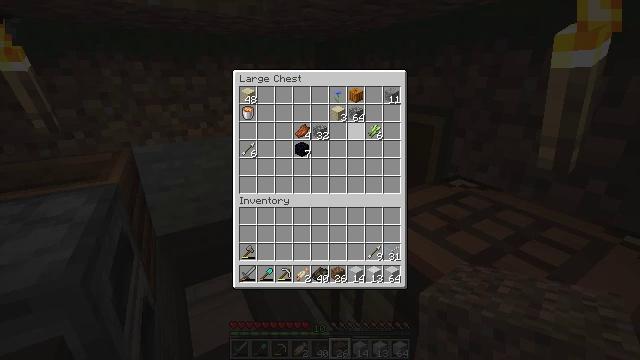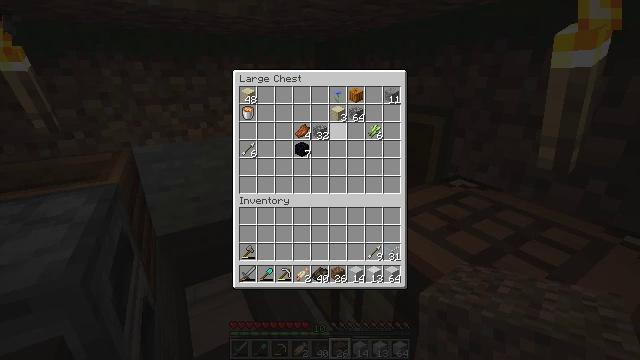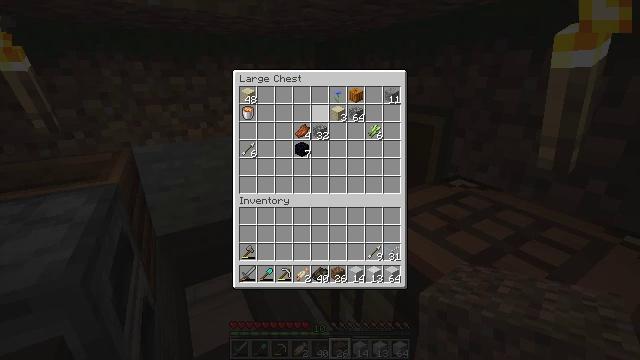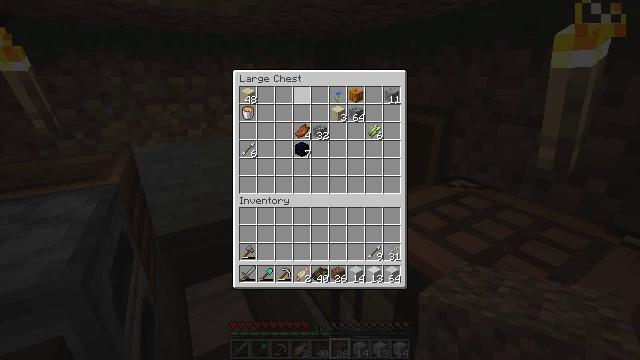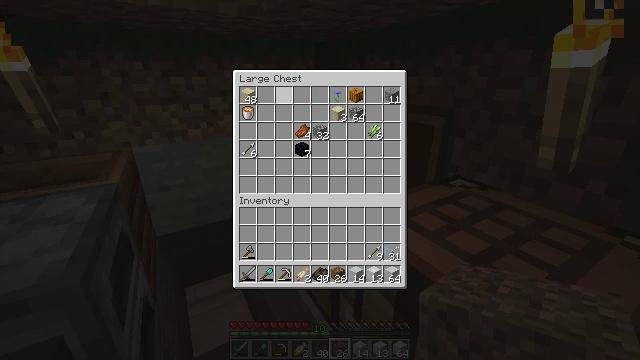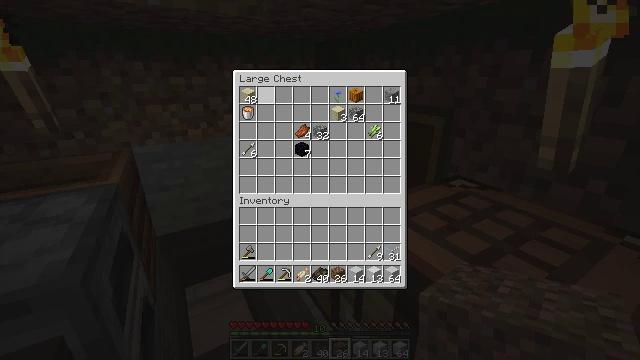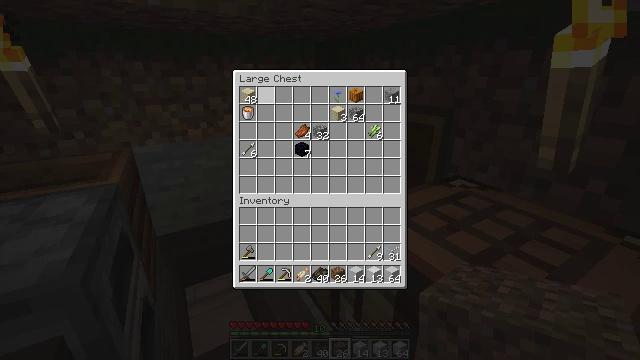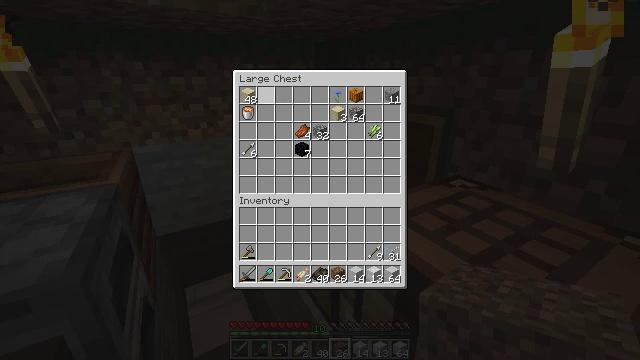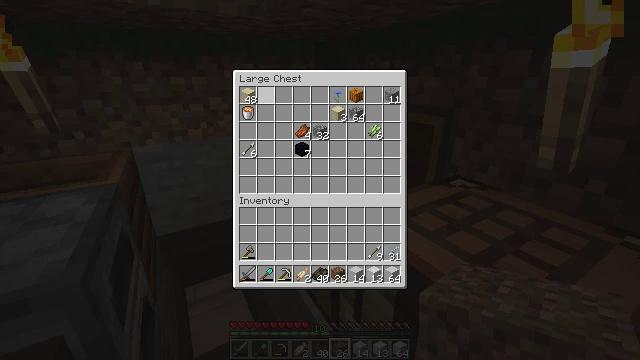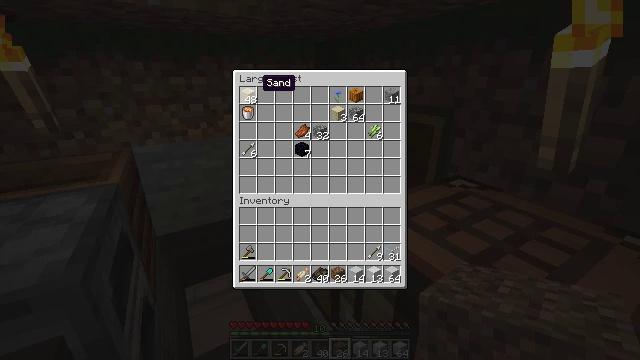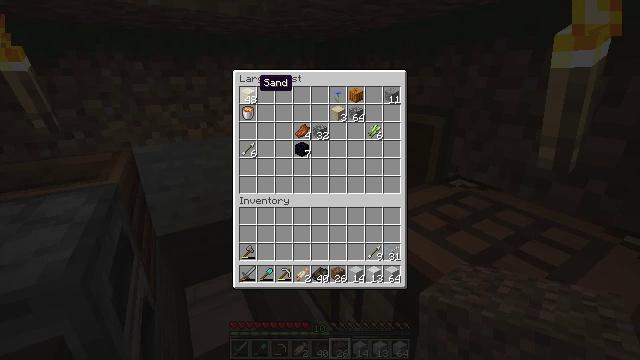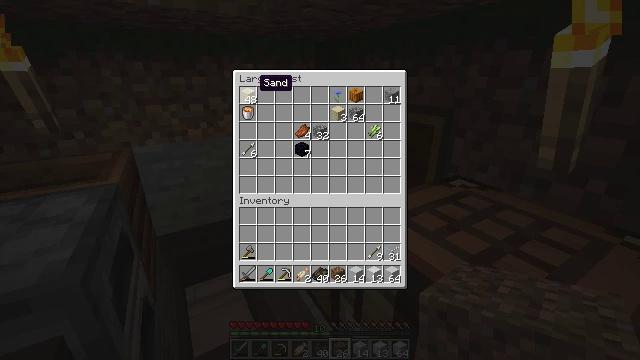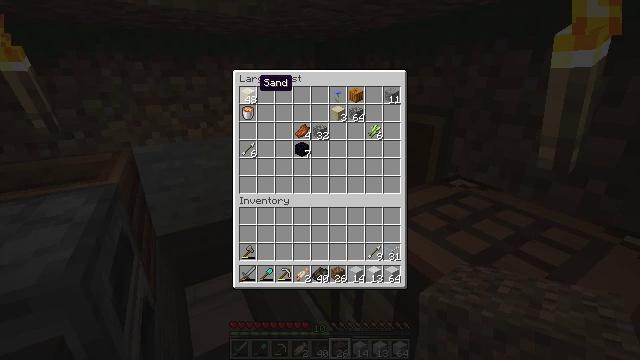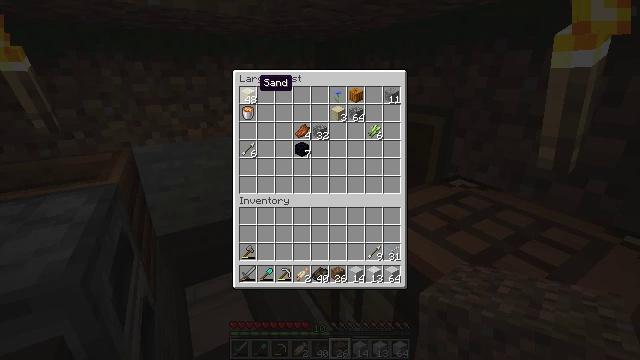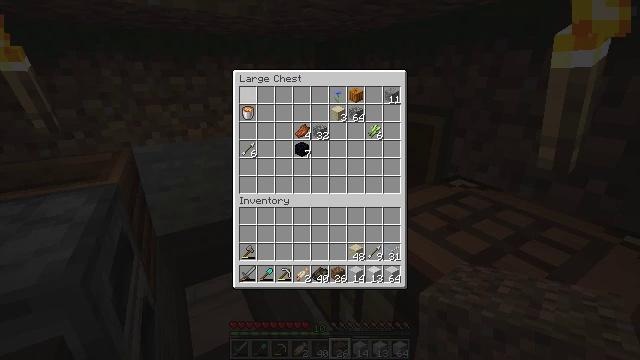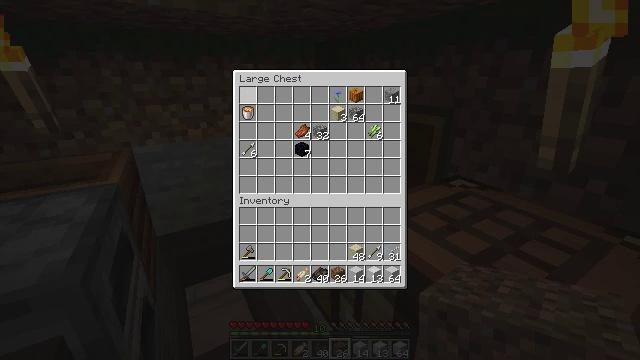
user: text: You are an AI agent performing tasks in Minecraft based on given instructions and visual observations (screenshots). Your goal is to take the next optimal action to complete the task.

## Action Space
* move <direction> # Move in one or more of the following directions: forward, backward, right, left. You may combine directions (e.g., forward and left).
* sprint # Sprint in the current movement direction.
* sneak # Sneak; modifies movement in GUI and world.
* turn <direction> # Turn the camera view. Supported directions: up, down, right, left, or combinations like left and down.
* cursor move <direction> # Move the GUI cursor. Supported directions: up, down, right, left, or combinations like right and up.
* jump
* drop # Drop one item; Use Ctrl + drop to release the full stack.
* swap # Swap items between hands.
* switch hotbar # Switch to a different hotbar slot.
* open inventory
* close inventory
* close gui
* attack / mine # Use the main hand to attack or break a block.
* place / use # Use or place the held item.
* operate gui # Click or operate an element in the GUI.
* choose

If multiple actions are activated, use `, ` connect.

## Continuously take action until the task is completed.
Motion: motion action
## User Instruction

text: Use a furnace to craft dried kelp.
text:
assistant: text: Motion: turn left and up
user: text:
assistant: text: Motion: turn left and up
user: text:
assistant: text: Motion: turn left and up
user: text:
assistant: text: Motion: turn left and up
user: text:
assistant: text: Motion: turn left
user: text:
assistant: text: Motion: no_op
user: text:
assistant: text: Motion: no_op
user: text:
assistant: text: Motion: no_op
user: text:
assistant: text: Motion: no_op
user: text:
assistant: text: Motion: no_op
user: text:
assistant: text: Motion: no_op
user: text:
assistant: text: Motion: sneak
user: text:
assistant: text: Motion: sneak
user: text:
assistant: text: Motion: sneak, attack / mine
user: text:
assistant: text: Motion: sneak, attack / mine
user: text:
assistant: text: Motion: sneak, attack / mine
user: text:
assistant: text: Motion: sneak, turn right
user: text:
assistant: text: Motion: turn right and down
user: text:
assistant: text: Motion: turn right and down
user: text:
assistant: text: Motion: turn right and down
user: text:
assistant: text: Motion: turn right and down
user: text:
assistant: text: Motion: turn right and down
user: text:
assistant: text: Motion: turn right
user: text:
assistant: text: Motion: turn right
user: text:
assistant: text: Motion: turn right and up
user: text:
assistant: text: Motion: turn right
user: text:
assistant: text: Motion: turn right and down
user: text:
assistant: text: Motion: turn right
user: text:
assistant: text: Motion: turn right, use / place
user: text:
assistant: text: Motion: use / place